Question: I am trying to post an HTML form from a legacy java application to a Spring based java application.But the form field cannot be received there.
can you please help on how to resolve the issue.
Note: I am posting the form from tomcat 5.5 to the new Spring application in tomcat 6 though Both the containers reside in the same server.
Below i have given the code snippets:
## The form that I am sending from the legacy application:
'''
<form id ="user_Spring" method="POST" action="http://new_application_url/app-root/" ENCTYPE="application/x-www-form-urlencoded">
<input type="hidden" name="login" value='<%=user_Login %>'>
</form>
<a href="#" onclick="document.getElementById('user_Spring').submit();"><font color="red"></>New Application</font></a> |
'''
## The Spring MVC Controller where I have defined the method to retrieve the form data:
'''
@RequestMapping(value = "/" , method = RequestMethod.POST)
public String getMethod(@RequestParam String id ,ModelMap model, HttpServletRequest request){
model.addAttribute("login", id);
return "index";
}
'''
## The error i am getting in firebug:

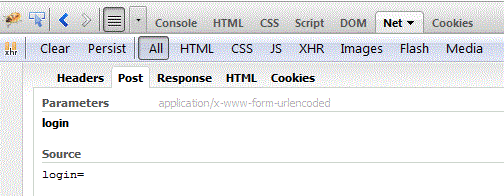
Answer: You're not sending the id param from the form, so inside your form you're missing something like
'''
<input type="hidden" name="id" value='[SOME VALUE]'>
'''